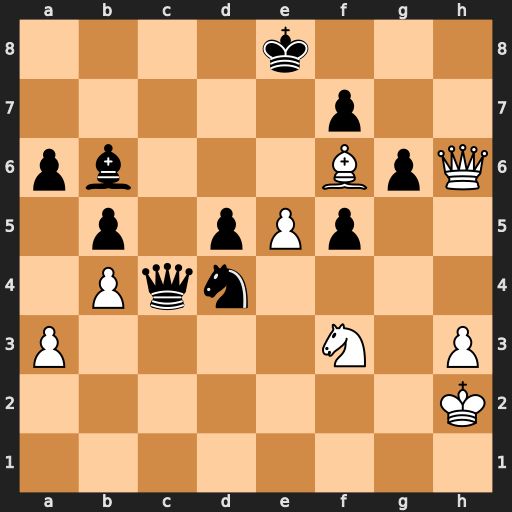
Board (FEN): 4k3/5p2/pb3BpQ/1p1pPp2/1Pqn4/P4N1P/7K/8
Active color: w
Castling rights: -
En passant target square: -
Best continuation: Qh8+ Kd7 e6+ Nxe6 Ne5+ Kd6 Nxc4+